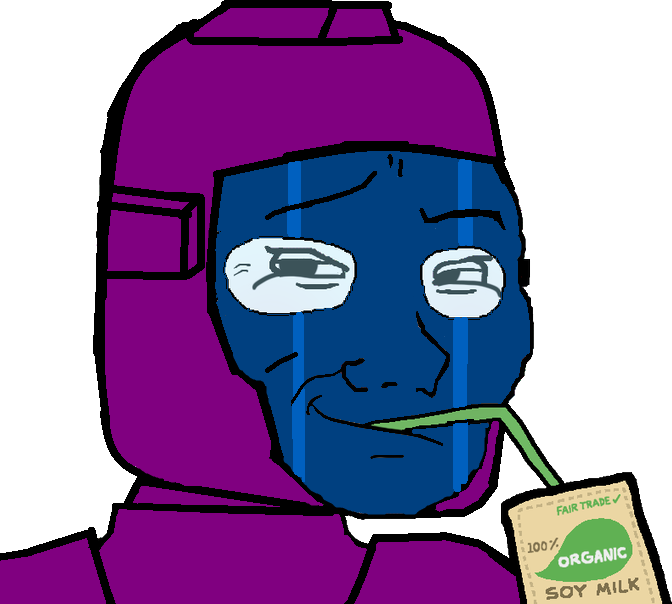
Label: 5_Soyjak